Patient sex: M
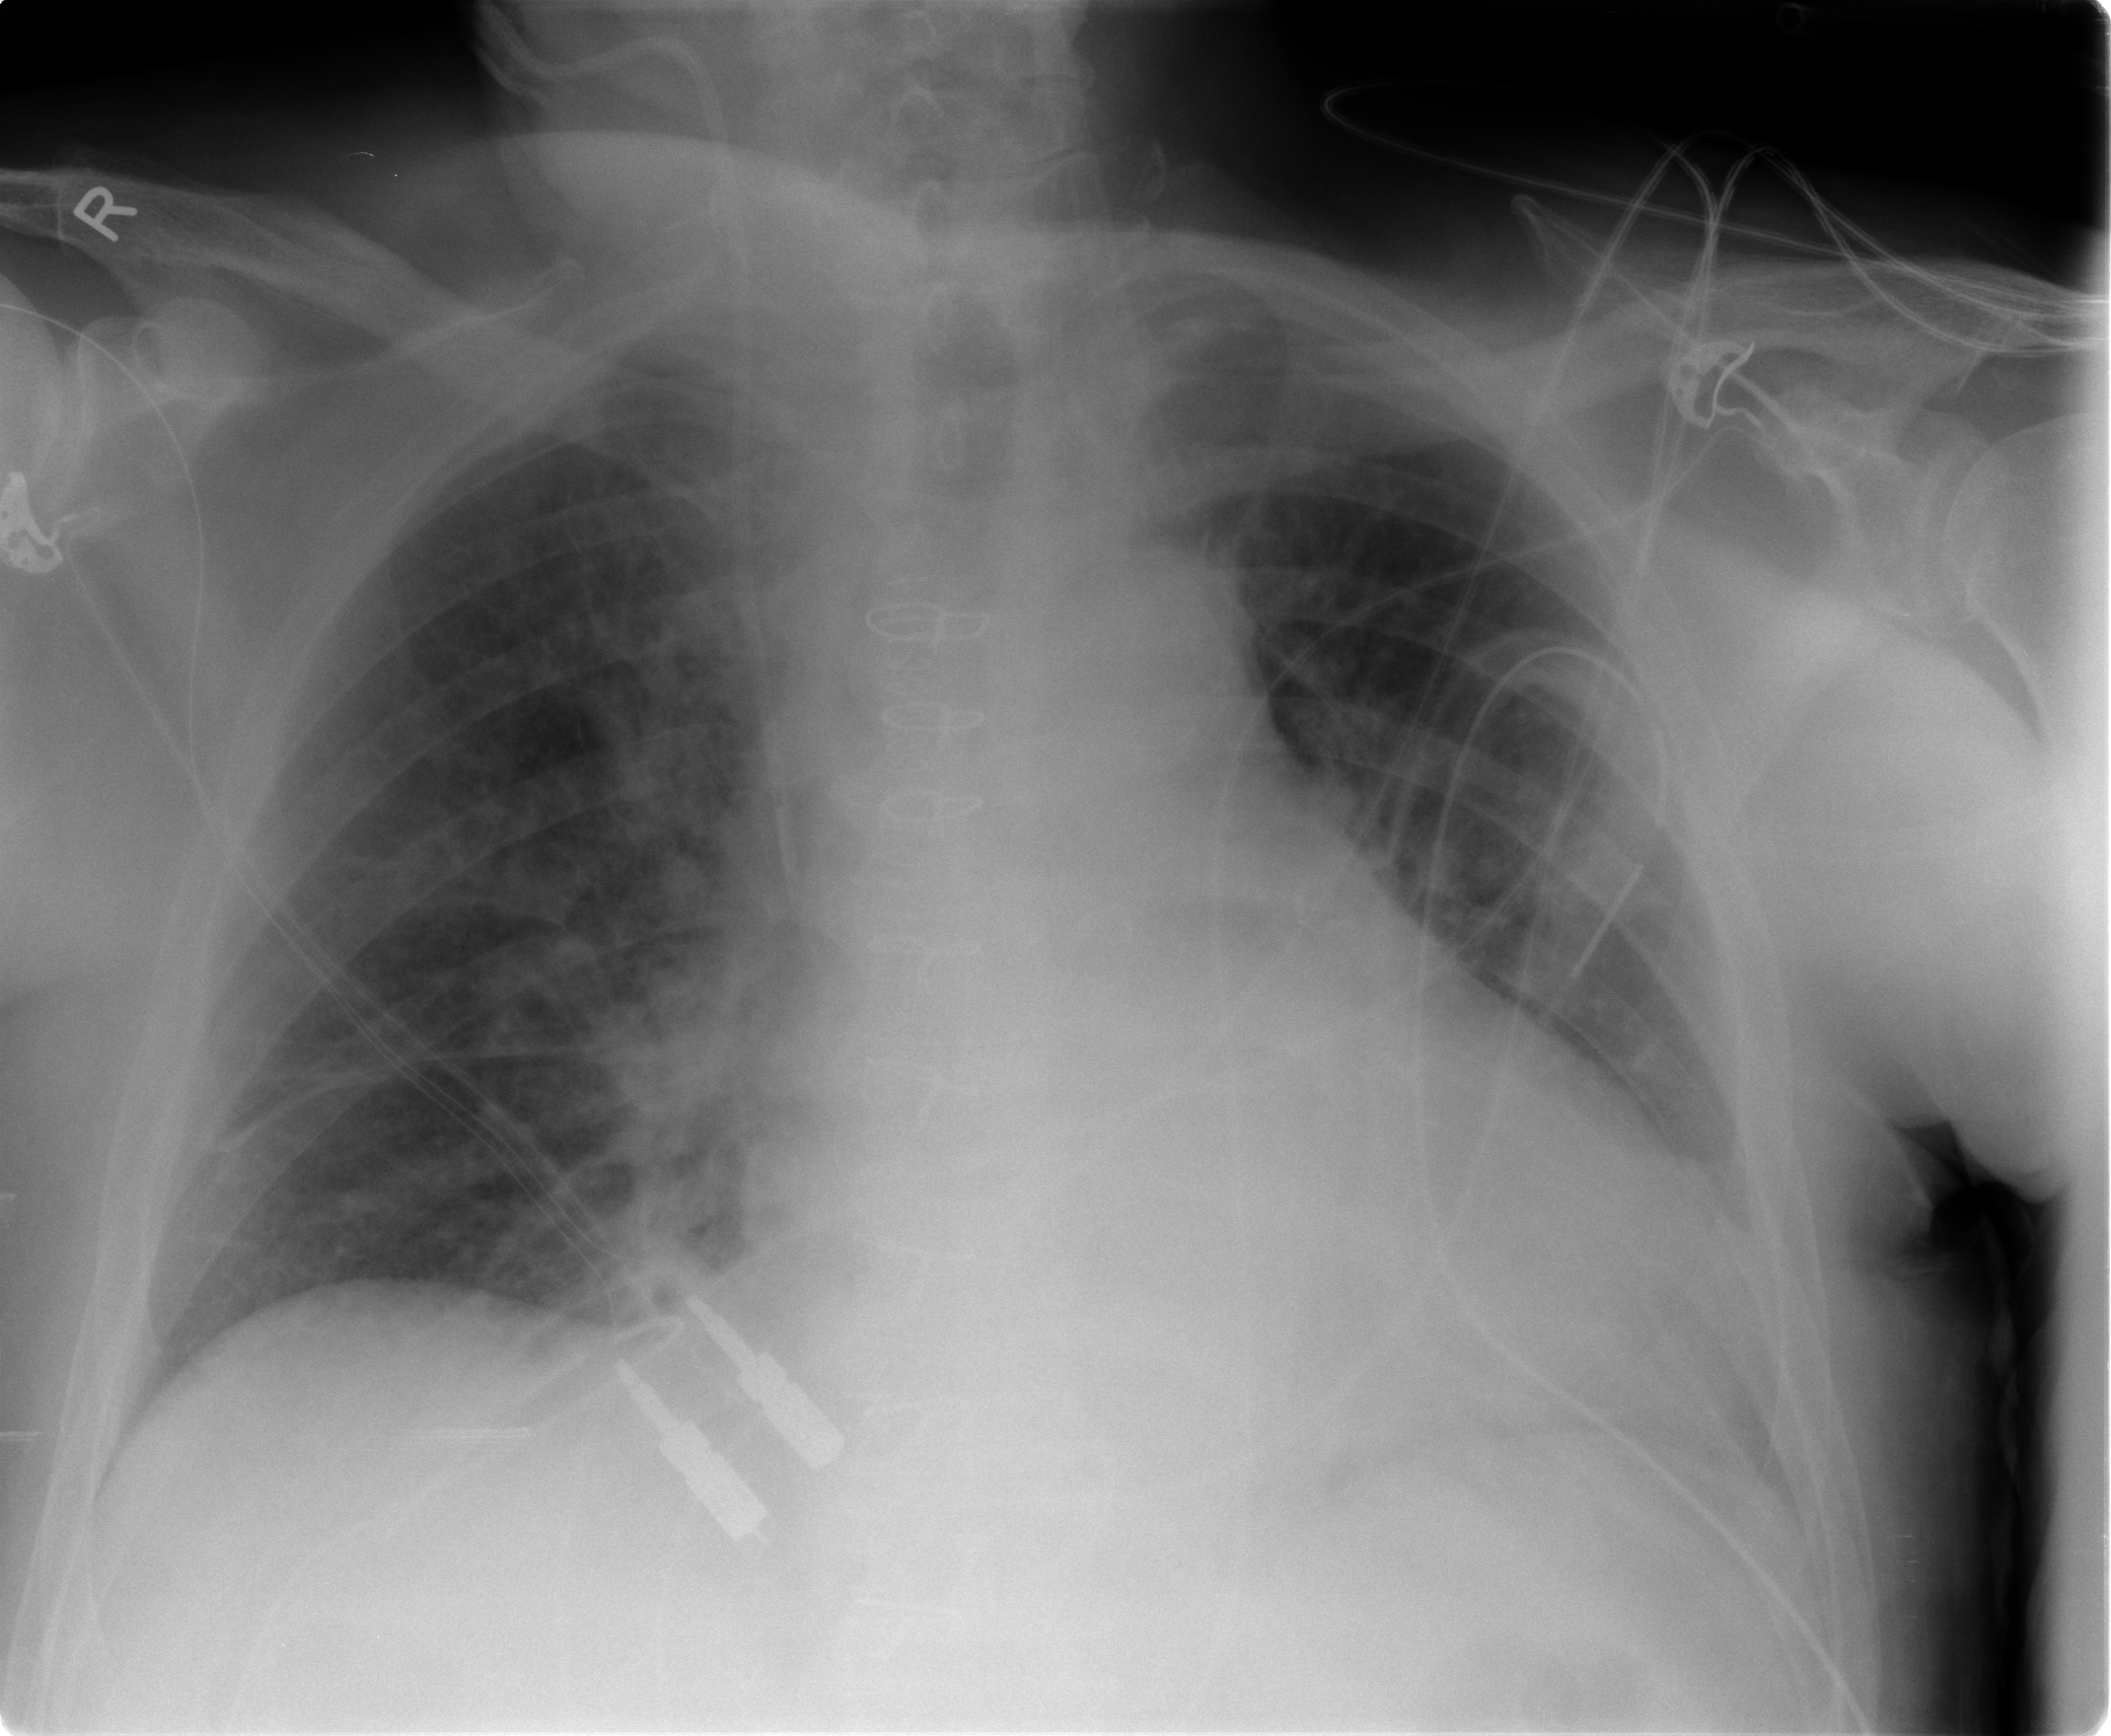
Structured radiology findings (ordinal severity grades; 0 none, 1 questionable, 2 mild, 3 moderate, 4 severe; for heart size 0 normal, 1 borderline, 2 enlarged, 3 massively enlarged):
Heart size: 2
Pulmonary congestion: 2
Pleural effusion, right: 0
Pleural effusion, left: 0
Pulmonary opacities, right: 0
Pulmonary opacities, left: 0
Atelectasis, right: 2
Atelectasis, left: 0